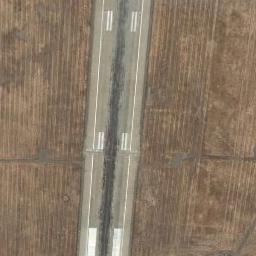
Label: runway